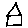
Label: house